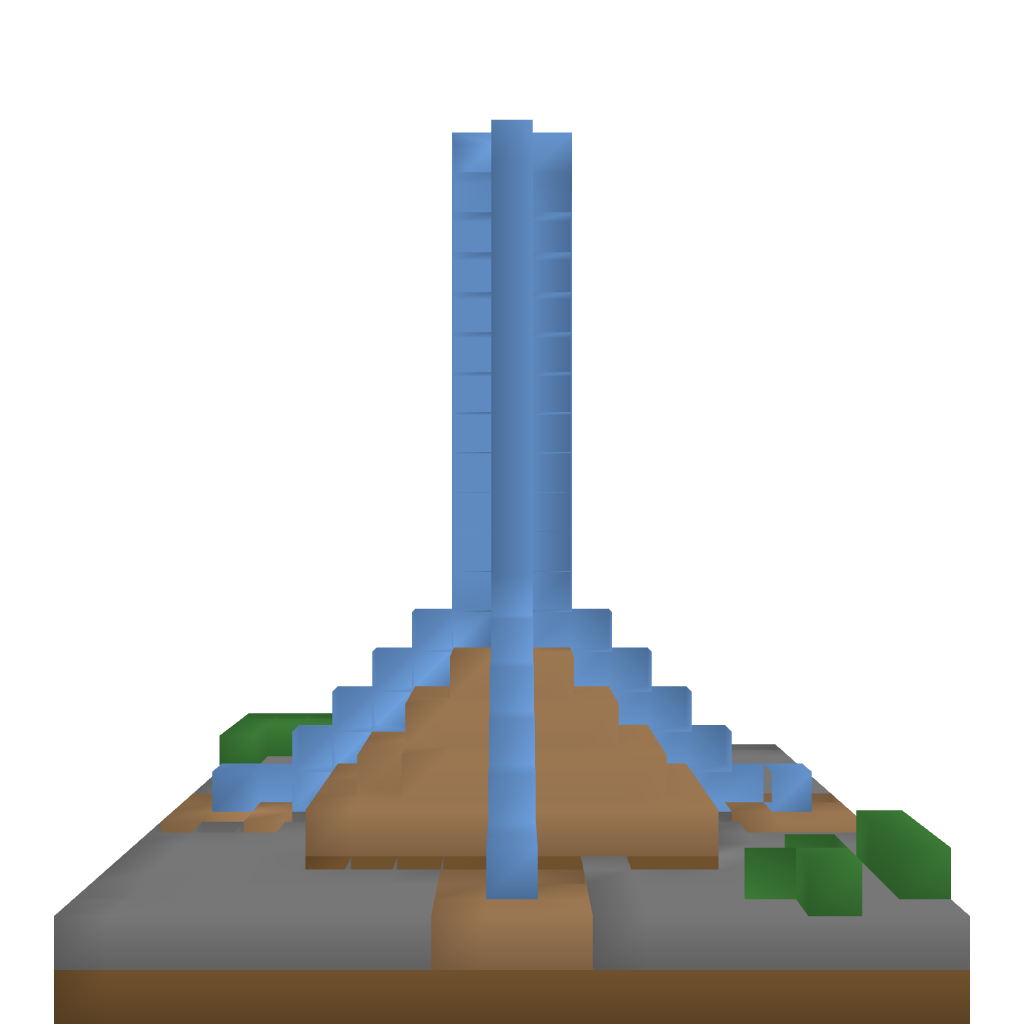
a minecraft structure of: Water fountain! high quality